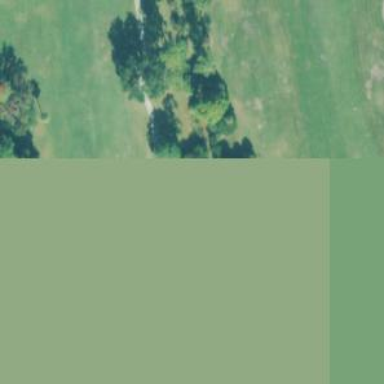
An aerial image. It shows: Scenic golf fairway.